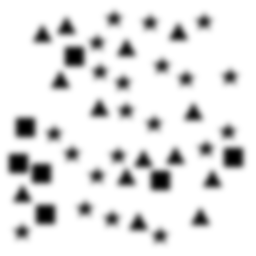
Squares: 7
Triangles: 14
Stars: 21
Total shapes: 42